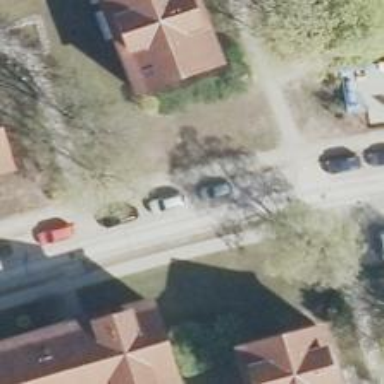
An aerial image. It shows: Residential road with opposite cycleway.